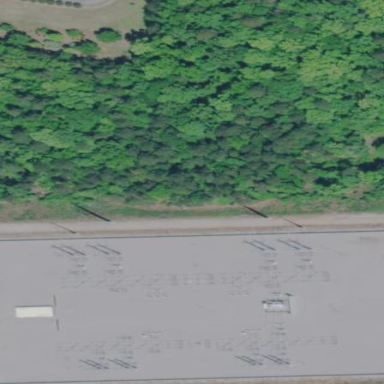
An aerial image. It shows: Fenced power substation at the transmission level.